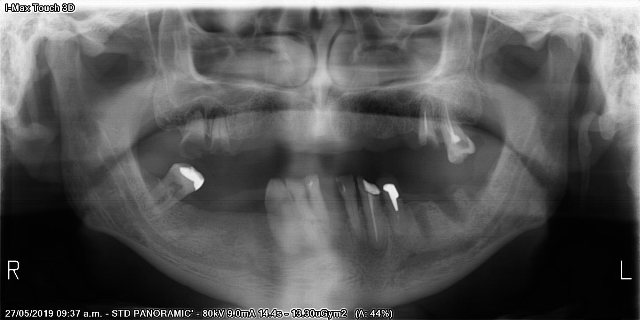
adult